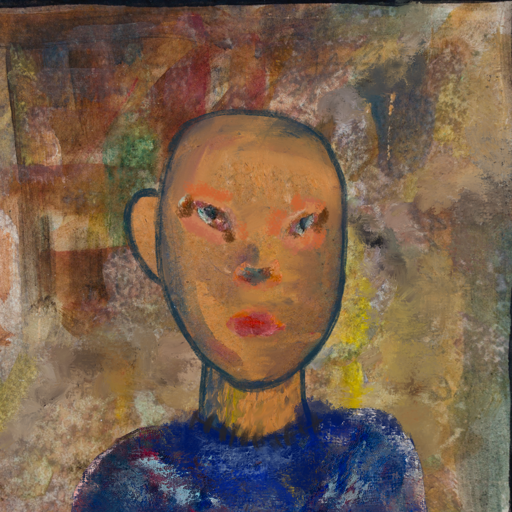
Background: Mosgoul, Head And Neck Front: In_The_Sun, Face Front: Boggyland, Bust: Irani, Hair Front: Blank, Head Accessory: Blank, Second Necklace: Blank, Necklace: In_The_Sun, Baby: Blank